Question: I was looking for a basic SQL diagram for an e-commerce site and I came across this example: <URL>.
There are a lots of tables with composite primary keys but they seem to be constraint with just one foreign key.
This is a capture of one the tables in subject:
'products_options_values_to_products_options' and 'products_options_values'
schema: <URL>.
I was trying to constrain the columns 'products_options_values_id' with 'products_options_values_id'
I'm using SQL Server 2012, and I've tried to constrain the composite keys with one fk, clearly SQL Server Management Studio gave me an error, stating:
> The columns in table 'products_options_values(products)' do not match an existing primary key or UNIQUE constraint.
or
> Both sides of a relationship must have the same number of columns
I obviously agree with the 2 statements, but how come in the diagram the constraint seems possible?
I'd like to replicate the whole database scheme but I would like to understand this point first.
Luther
edit: as pointed out by Allan S. Hansen, I've applied an "unique key" to the primary key and despite what I knew, it's working.
This is a snippet of the mssql diagram:

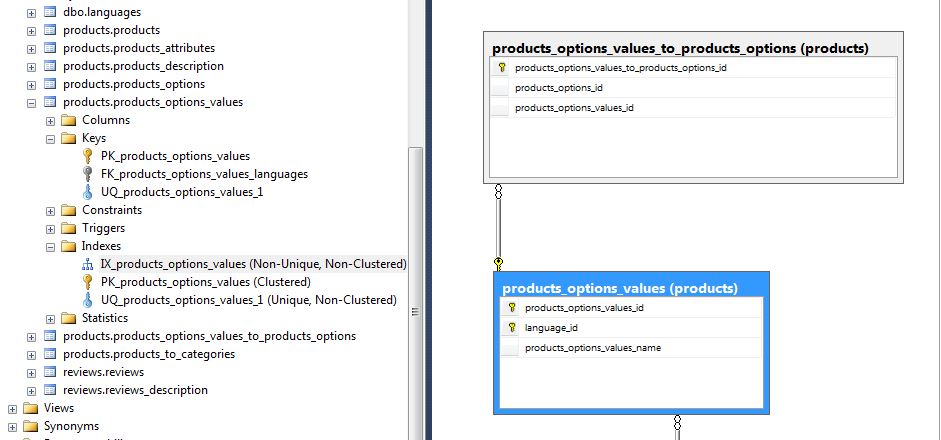
Answer: In context to my comment; this is completely possible in SQL Server:

As long as there's a unique index on column One, Three, then they those two together can be used as FK.
Where to use such a pattern, I'm not sure - because if PK_One can be defined by just One, Three, then I wouldn't think Two should be in that key, but well .... I've not given it much thought and I'm sure something can be thought up.
That's also why you received the error message:
> The columns in table 'products_options_values(products)' do not match
an existing primary key or UNIQUE constraint.
Remember, Primary Keys and Unique indexes aren't the same.